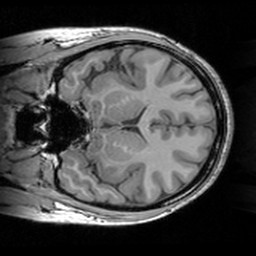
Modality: T1w
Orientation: coronal
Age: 24
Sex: female
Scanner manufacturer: siemens
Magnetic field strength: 3 T
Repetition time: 1.63 s
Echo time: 0.00311 s